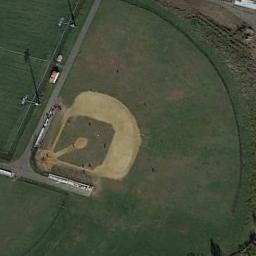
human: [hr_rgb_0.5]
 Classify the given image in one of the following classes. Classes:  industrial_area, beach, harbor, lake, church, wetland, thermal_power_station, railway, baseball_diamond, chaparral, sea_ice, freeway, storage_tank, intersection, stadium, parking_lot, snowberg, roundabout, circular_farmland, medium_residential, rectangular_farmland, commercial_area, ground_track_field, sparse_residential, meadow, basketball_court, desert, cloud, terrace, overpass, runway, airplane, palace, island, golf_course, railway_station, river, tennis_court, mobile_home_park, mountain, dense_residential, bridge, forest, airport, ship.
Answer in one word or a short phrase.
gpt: baseball_diamond